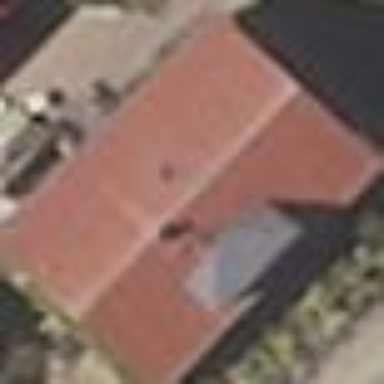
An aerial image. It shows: Simple and straightforward house.